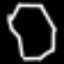
Label: octagon